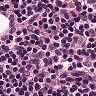
Metastatic tissue present: no